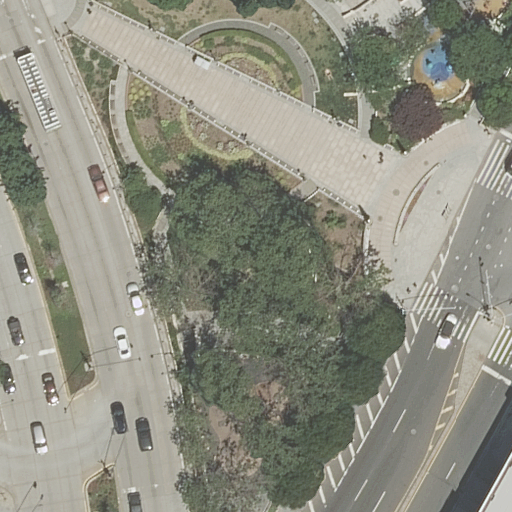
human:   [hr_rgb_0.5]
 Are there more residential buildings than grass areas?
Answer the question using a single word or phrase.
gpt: no

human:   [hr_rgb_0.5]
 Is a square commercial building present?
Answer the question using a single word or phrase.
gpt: no

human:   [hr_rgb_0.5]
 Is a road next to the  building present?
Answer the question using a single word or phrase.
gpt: yes

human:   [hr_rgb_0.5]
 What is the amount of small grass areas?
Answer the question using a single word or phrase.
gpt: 2

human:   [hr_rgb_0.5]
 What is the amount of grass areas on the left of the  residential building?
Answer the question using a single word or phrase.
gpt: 2

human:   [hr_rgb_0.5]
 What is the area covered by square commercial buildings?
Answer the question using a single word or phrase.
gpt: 0m2

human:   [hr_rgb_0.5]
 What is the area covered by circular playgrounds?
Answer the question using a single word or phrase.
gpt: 139m2

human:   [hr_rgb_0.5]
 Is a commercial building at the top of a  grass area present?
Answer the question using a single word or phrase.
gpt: no

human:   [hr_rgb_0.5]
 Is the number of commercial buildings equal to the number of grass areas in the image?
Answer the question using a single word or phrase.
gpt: no

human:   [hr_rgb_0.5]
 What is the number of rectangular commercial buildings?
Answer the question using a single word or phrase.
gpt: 0

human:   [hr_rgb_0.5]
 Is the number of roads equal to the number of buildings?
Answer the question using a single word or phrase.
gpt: no

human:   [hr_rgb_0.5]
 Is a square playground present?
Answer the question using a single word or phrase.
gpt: yes

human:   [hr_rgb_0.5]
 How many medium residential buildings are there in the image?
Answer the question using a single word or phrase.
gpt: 0

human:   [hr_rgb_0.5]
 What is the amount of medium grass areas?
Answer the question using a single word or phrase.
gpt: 0

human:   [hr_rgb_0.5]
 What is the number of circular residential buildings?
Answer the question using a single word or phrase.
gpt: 0

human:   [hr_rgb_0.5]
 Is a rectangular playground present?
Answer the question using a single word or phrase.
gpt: yes

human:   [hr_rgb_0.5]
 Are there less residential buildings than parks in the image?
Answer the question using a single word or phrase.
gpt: no

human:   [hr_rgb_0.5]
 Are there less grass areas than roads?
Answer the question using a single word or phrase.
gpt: yes

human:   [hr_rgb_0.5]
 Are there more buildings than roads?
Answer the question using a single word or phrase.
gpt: no

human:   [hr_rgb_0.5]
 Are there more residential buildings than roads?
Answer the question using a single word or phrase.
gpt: no

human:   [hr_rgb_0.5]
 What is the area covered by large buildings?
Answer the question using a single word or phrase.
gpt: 0m2

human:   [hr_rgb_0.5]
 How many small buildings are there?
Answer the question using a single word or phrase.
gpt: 1

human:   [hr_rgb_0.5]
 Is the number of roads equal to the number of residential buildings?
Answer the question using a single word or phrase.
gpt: no

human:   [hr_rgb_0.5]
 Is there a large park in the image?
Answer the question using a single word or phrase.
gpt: yes

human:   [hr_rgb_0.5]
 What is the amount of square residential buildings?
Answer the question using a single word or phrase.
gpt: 0

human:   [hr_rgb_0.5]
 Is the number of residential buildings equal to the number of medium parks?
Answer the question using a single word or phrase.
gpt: no

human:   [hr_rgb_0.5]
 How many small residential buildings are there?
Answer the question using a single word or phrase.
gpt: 1

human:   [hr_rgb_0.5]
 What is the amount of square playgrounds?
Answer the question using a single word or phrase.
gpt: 1

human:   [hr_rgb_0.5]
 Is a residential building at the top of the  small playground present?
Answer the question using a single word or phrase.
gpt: no

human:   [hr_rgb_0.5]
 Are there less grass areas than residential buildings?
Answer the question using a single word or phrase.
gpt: no

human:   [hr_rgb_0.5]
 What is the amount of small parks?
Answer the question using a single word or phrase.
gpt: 0

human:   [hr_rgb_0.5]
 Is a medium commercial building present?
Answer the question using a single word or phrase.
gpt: no

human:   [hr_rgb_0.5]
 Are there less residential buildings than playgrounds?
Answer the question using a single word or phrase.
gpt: yes

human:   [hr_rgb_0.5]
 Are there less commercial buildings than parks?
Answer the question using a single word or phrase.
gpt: yes

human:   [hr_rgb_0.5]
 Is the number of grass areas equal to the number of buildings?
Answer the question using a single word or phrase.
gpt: no

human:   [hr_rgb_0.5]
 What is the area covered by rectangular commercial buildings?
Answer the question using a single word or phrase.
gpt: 0m2